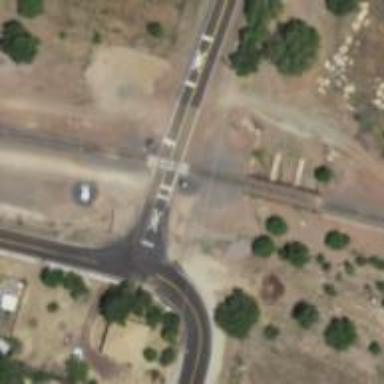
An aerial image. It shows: Level crossing with lights at railway intersection.